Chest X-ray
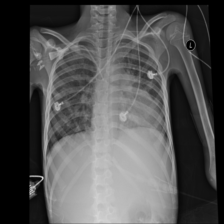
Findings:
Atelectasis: negative
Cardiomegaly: negative
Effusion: negative
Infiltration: negative
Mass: negative
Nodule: negative
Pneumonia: negative
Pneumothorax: negative
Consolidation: positive
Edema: negative
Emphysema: negative
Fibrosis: negative
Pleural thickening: negative
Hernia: negative